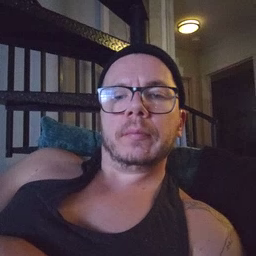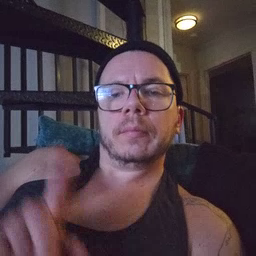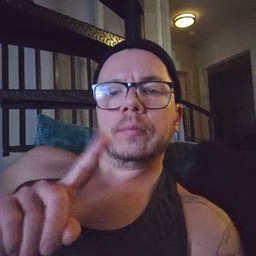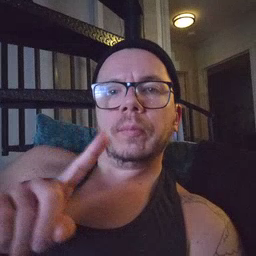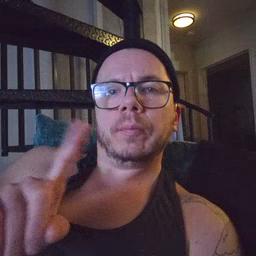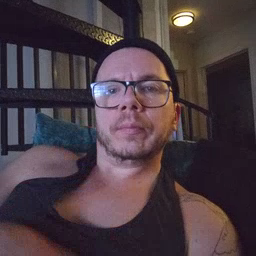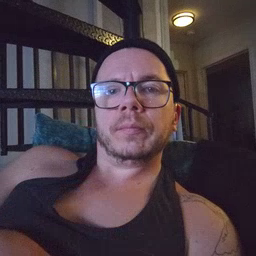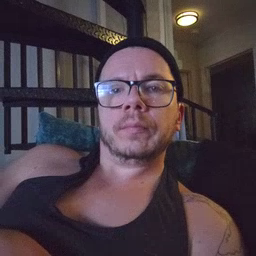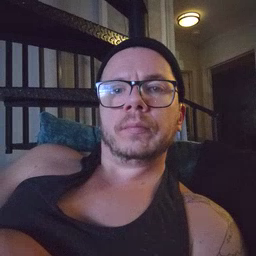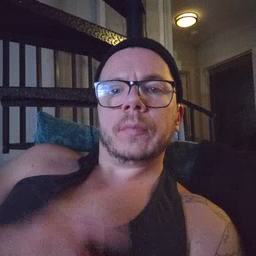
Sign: where